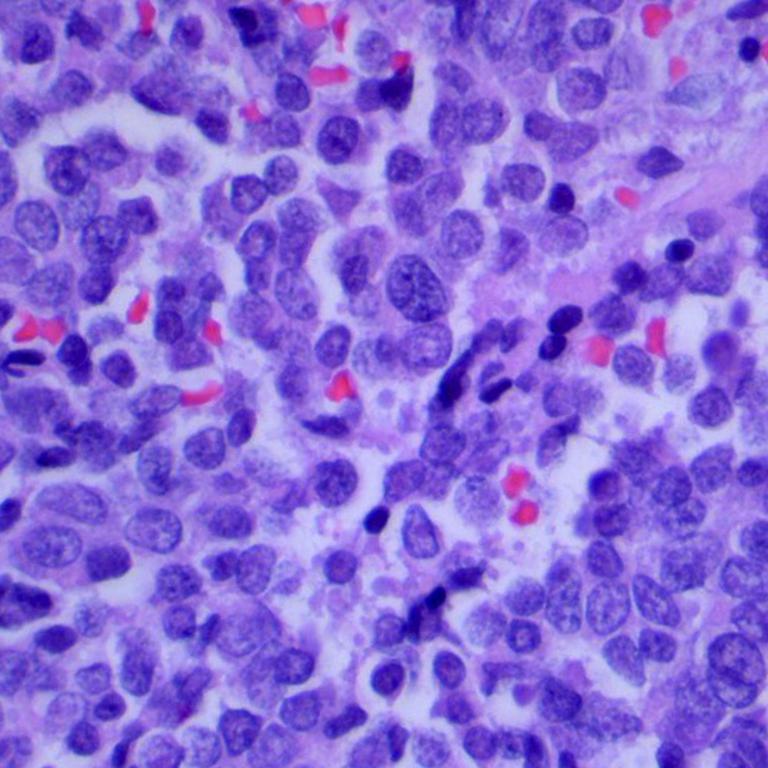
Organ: lung
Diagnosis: squamous carcinomas